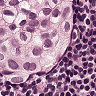
Metastatic tissue present: yes